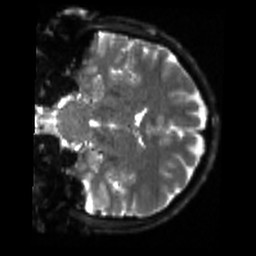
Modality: sbref
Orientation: coronal
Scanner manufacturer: siemens
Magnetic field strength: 3 T
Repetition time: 4 s
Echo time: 0.0594 s